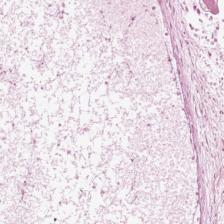
Label: Non-Viable-Tumor